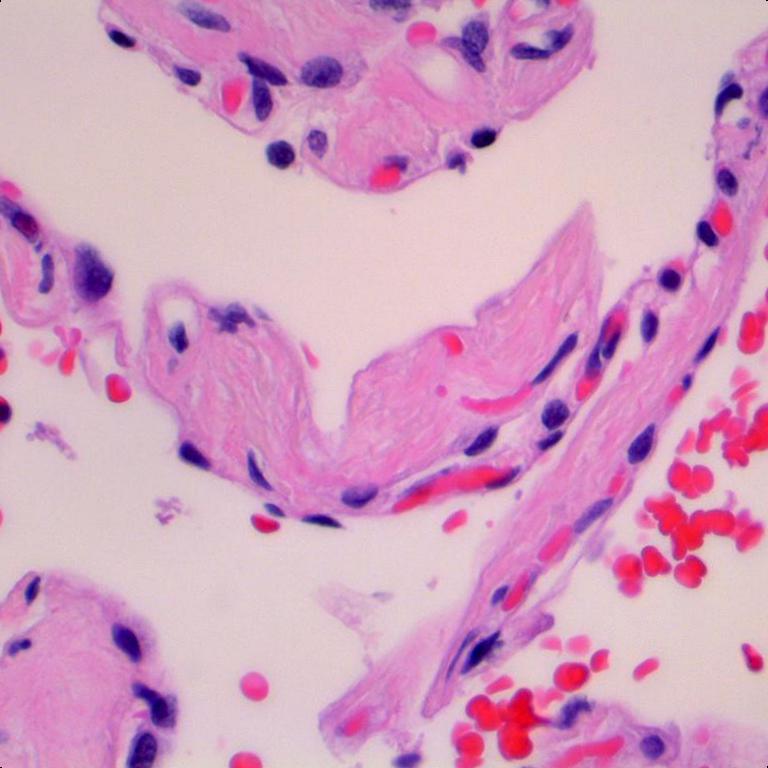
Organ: lung
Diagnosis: benign